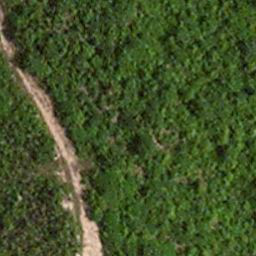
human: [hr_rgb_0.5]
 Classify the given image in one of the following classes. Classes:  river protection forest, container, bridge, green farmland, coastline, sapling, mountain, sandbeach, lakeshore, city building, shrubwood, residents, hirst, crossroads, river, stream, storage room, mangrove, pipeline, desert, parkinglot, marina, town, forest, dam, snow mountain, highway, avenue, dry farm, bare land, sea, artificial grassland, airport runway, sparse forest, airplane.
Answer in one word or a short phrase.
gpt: avenue